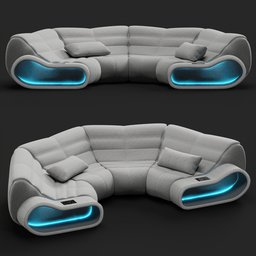
Label: furniture